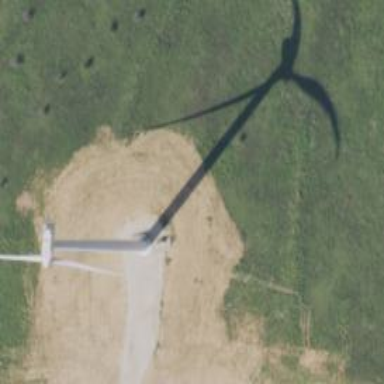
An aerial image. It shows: Wind generator with horizontal axis. The wind turbine is from Vestas.